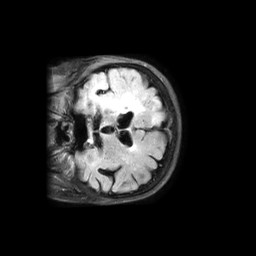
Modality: FLAIR
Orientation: coronal
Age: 87
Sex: female
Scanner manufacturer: philips
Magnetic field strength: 1.5 T
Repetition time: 6 s
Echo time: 0.1031 s